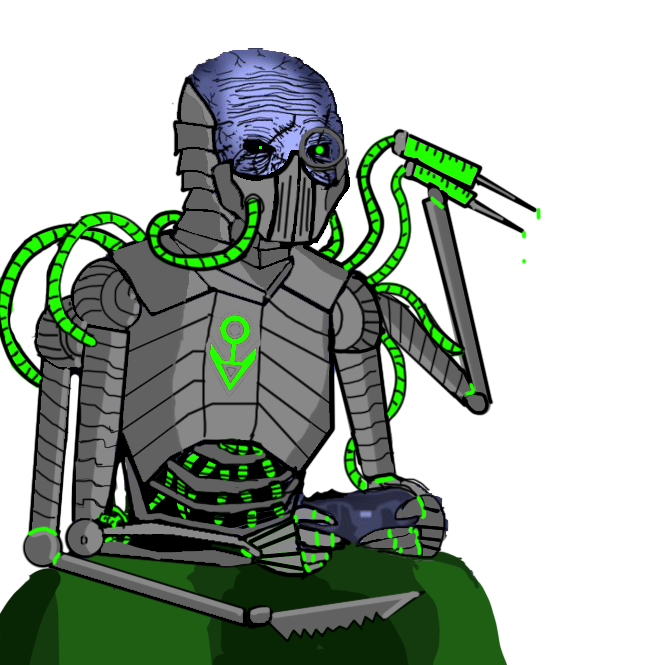
Label: 5_Tired_Wojak